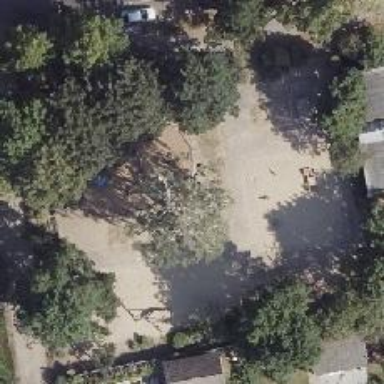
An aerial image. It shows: Playground featuring stepping stones.